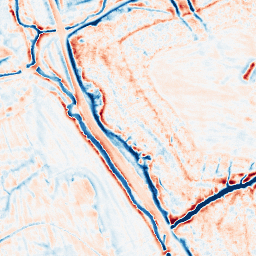
Category: edge_preserving
Decomposition family: bilateral
Decomposition parameters: d: 15
sigma_color: 100
sigma_space: 25
Upsampling method: quintic
Upsampling parameters: scale: 2
Upsampling scale: 2